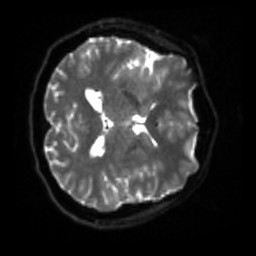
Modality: sbref
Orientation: axial
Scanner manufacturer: siemens
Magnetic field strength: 3 T
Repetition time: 4 s
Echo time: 0.0594 s